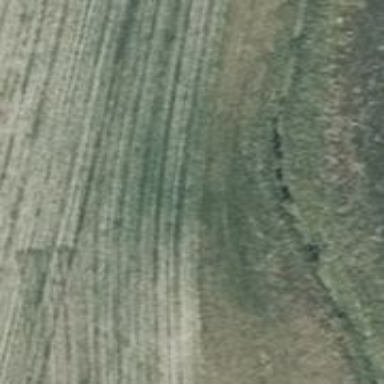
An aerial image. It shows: Grassy track.